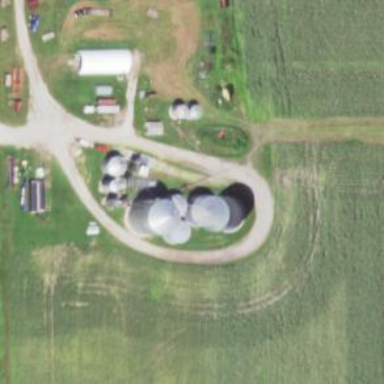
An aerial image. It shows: Silo.